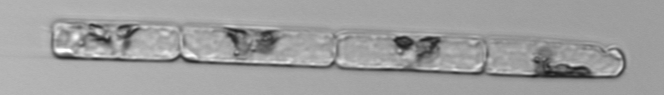
Label: Guinardia_delicatula